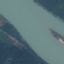
Land use / land cover class: River